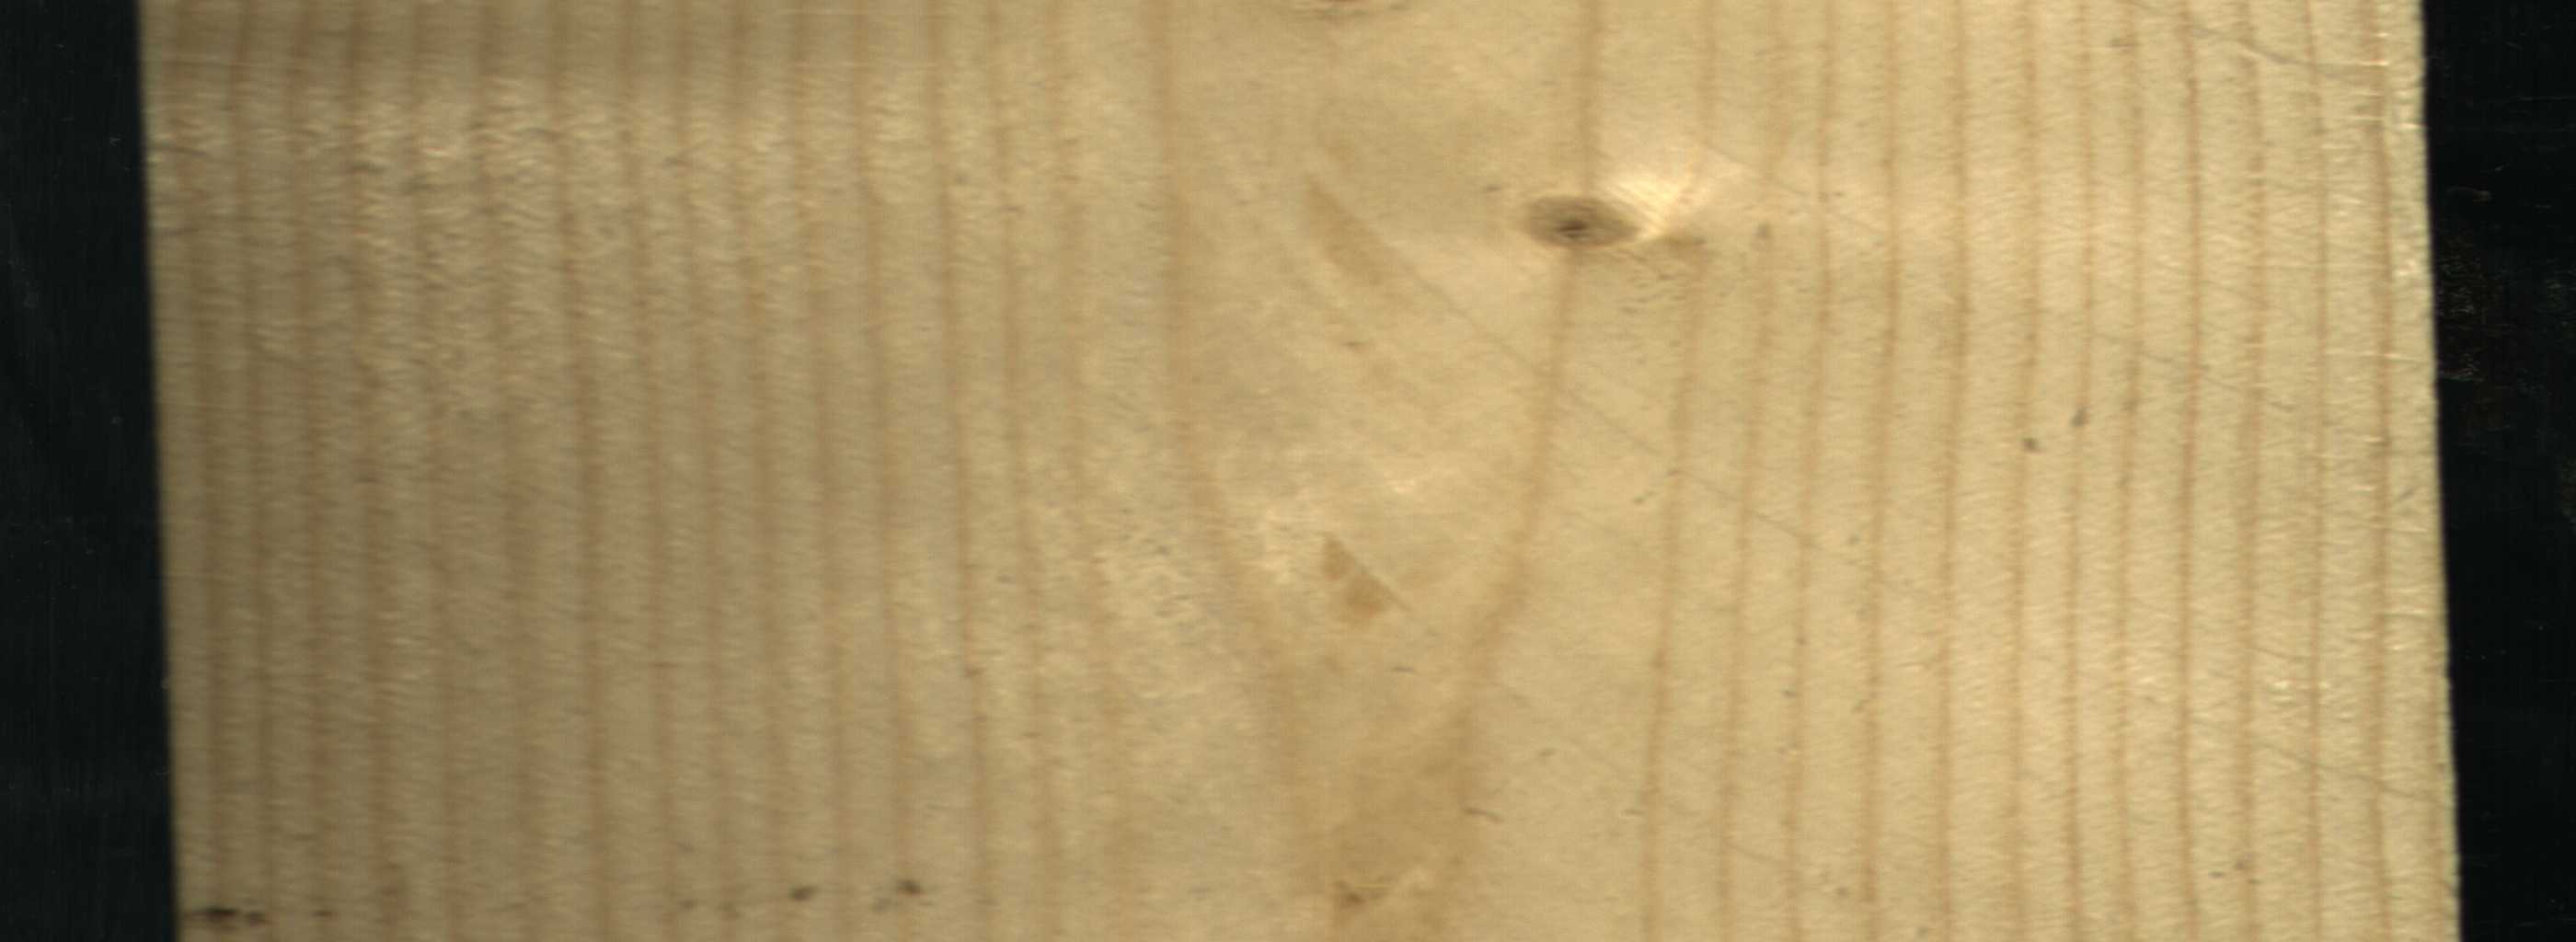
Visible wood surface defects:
Live_Knot